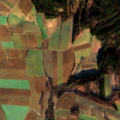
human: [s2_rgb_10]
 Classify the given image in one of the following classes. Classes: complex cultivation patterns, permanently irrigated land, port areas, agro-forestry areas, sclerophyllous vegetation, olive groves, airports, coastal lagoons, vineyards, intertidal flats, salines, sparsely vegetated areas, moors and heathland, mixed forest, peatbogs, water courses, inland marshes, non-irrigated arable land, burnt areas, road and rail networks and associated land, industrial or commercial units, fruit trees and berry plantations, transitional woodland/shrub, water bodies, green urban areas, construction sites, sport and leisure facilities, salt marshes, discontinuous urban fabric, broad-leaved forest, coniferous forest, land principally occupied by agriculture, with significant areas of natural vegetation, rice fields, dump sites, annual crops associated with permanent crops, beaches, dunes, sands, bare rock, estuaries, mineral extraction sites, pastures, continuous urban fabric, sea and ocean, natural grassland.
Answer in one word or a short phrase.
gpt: non-irrigated arable land, coniferous forest, mixed forest